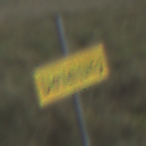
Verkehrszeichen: Umleitungsankuendigung
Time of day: Night
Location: Outdoor (Nature)
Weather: Clear
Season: NotSpecified
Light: Natural